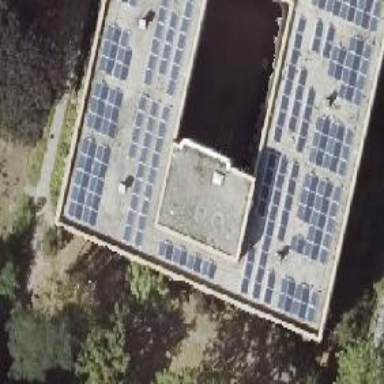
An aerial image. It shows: Solar power generator utilizing photovoltaic technology with solar photovoltaic panels.